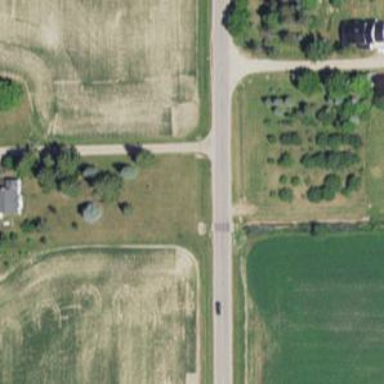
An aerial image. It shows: Unclassified road with asphalt surface.